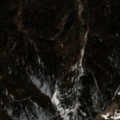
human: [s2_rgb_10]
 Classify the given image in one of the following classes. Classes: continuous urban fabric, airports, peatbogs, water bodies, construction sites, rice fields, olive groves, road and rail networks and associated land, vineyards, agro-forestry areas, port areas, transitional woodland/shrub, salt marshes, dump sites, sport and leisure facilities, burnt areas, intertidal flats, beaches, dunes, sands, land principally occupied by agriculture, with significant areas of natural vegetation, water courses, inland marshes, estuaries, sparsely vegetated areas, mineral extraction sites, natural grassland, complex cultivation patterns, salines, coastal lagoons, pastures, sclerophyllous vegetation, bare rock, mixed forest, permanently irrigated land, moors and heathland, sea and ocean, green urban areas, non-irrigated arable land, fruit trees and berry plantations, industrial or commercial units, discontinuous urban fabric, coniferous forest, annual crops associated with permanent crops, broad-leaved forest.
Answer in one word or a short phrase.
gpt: coniferous forest, mixed forest, natural grassland, sparsely vegetated areas